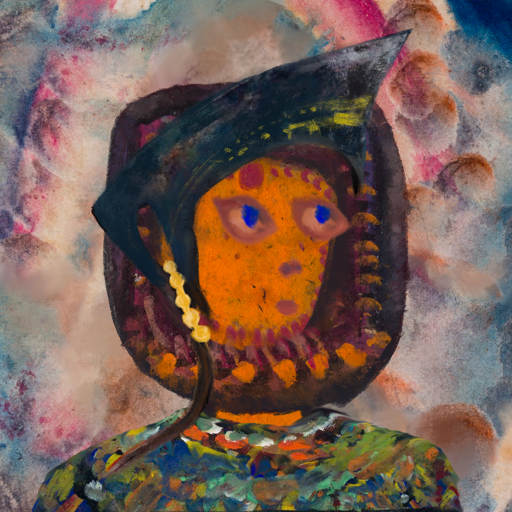
Background: Rupkatha, Head And Neck Side: Doll_w_Hair, Face Side: Mother_And_Son_Mother, Bust: An_Impression, Hair Side: Blank, Head Accessory: Irani, Second Necklace: Blank, Necklace: Blank, Baby: Blank